Question:
Hello everyone, I'm trying to re-create the table above for an assignment and I'm stuck due to errors concerning the && function. Note that we are not allowed to use arrays and are limited to "switch" and "If"
This is what I've got so far:
'''
if ((BEAK_MM == 1) && (CLAW_MM == 0) && (COLOR = "Grey")) {
System.out.println ("The type of bird is A.");}
else if ((BEAK_MM == 2) && (CLAW_MM == 1) && (COLOR = "Grey"))
System.out.println ("The type of bird is A.");}
else if ((BEAK_MM == 3) && (CLAW_MM == 2) && (COLOR = "Grey"))
System.out.println ("The type of bird is A.");}
else if ((BEAK_MM == 4) && (CLAW_MM == 3) && (COLOR = "Grey"))
System.out.println ("The type of bird is A.");}
else if ((BEAK_MM <= 4.5) && (CLAW_MM == 4) && (COLOR = "Grey"))
System.out.println ("The type of bird is A.");}
'''
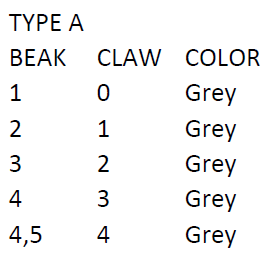
Answer: Assuming that 'BEAK' and 'CLAW' are integers and 'COLOR' is a 'String', then the table could be arranged more like:
'''
// must be grey
if ("Grey".equals(COLOR)) {
if ((BEAK_MM == 1 && CLAW_MM == 0)
|| (BEAK_MM == 2 && CLAW_MM == 1)
|| (BEAK_MM == 3 && CLAW_MM AW == 2)
|| (BEAK_MM == 4 && CLAW_MM == 3)
|| ( (BEAK_MM == 4 || BEAK_MM == 5) && CLAW_MM == 4))) {
System.out.println("The bird is the word");
}
}
'''
The logic here is that according to the table, Bird Type A must be Grey. There are then some specific checks as to beak and claw types, but if it is not Grey, it is not a type A bird. There is also no need for all of the OP's stacked 'else if' statements.
There are many other approaches to solve the problem space, but I'm going with the limits of no arrays, and therefore presumably no other useful data structures such as 'List' or 'Set'.
As noted by @Nicholas K, 'String' objects must be compared with '.equals()'.
I'd also move this stuff to a method 'isBirdTypeA(int beak, int claw, String color) { ... }'
'''
@Test
public void testBirds()
{
final String G = "Grey";
final String P = "Pink";
assertTrue(isBirdTypeA(1, 0, G));
assertFalse(isBirdTypeA(1, 0, P));
assertTrue(isBirdTypeA(2, 1, G));
assertTrue(isBirdTypeA(3, 2, G));
assertTrue(isBirdTypeA(4, 3, G));
assertTrue(isBirdTypeA(4, 4, G));
assertTrue(isBirdTypeA(5, 4, G));
assertFalse(isBirdTypeA(4, 5, G));
assertFalse(isBirdTypeA(4, 0, G));
assertFalse(isBirdTypeA(1, 1, G));
}
private static boolean isBirdTypeA(int beak, int claw, String color)
{
if ("Grey".equals(color)) {
if ((beak == 1 && claw == 0)
|| (beak == 2 && claw == 1)
|| (beak == 3 && claw == 2)
|| (beak == 4 && claw == 3)
|| ( (beak == 4 || beak == 5) && claw == 4)) {
return true;
}
}
return false;
}
public static void main(String[] args) {
int BEAK_MM = Integer.parseInt(args[0]);
int CLAW_MM = Integer.parseInt(args[1]);
String COLOR = args[2];
if (isBirdTypeA(BEAK_MM, CLAW_MM, COLOR)) {
System.out.println("The type of bird is A");
}
}
'''
> $ java BirdBeak 1 0 Grey
The type of bird is A